Question: I am trying to draw png image into the canvas, but the quality is really poor.
I am doing that using the drawImage method:
'''
src = folder+self.cur+".png";
imageObj.src = src;
imageObj.onload = function() {
context.clearRect(0, 0, cv, ch), context.drawImage(imageObj, 0, 0, cv, ch)
};
'''
Attached is an original image and the screenshot of the result in the canvas. For now canvas dimensions are the same as the image, so the problem is not caused by the resizing.
Any ideas what is causing this issue and how to solve it?
<URL>

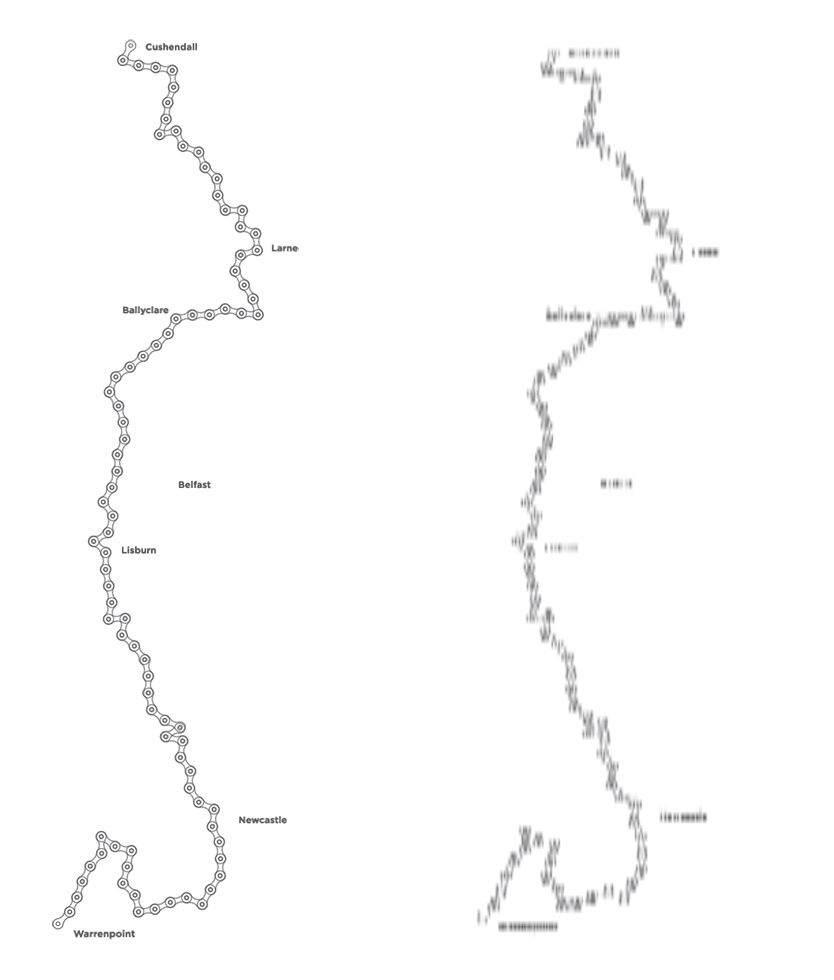
Answer: # Problem
The main error is that you do not specify the size for the canvas element - you are only specifying the CSS size for the element itself which means the canvas context will work with a default size of 300 x 150 pixels.
This leads to the image you're showing to be scaled down first to 300 x 150, then by CSS up to the size you intent (but aren't having) which creates the blurry look.
# Solution
To fix you need to specifically set the size on the canvas element (in CSS pixels) and not use a CSS rule:
'''
#mapCanvas{
/*width:664px; Delete these
height:980px; */
}
'''
And set them on the canvas element directly as properties and not as CSS:
'''
<canvas id='mapCanvas' width=664 height=980></canvas>
'''
You can optionally set them using JavaScript
'''
mapCanvas.width = 664; /// use integer values
mapCanvas.height = 980;
'''
<URL>
Then draw the image. As mentioned in the comment above there is also a typo in your code and if you don't re-size your image there is no need to specify width and height of it.
The latter could have helped you debug this problem - if you left them out you would have seen the image being draw very big in this case indicating that the canvas didn't have the proper size set.